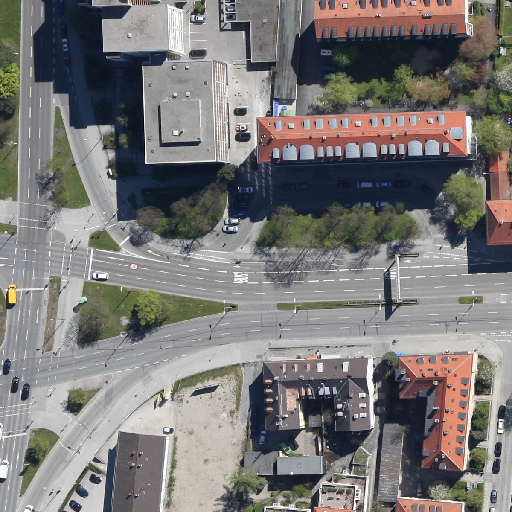
Referring expression: bikeway